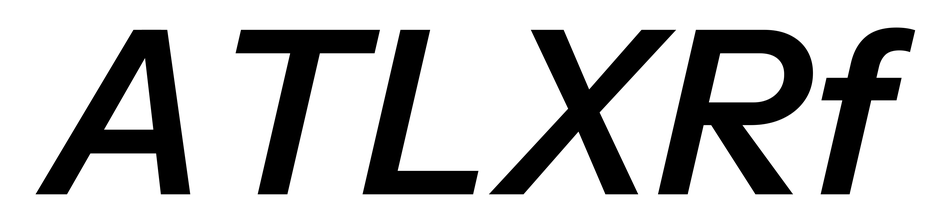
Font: InstrumentSans-Italic_SemiBold_Italic